Question: How many likes?
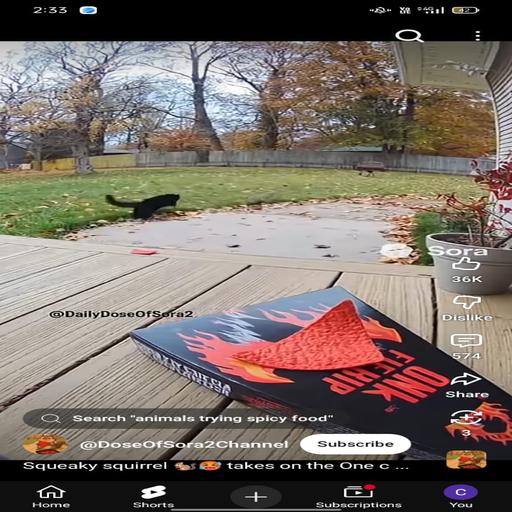
Answer: 36K likes